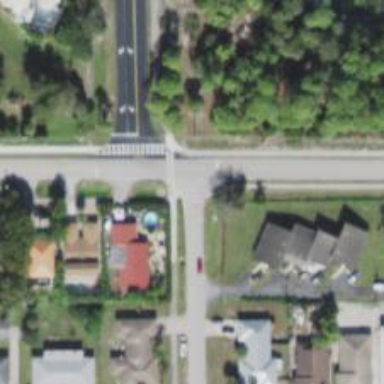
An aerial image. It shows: Asphalt footway with uncontrolled pedestrian crossing marked with lines.